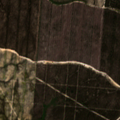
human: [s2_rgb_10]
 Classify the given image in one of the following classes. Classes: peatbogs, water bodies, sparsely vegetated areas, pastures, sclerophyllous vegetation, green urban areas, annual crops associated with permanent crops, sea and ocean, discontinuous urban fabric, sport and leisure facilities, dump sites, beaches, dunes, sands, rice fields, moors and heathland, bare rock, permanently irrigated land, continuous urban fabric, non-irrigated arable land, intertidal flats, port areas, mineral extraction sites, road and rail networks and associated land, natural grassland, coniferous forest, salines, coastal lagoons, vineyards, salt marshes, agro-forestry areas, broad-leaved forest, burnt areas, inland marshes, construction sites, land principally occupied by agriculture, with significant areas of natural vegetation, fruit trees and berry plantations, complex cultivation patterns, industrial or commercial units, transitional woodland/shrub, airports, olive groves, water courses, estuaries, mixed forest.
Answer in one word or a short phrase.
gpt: broad-leaved forest, transitional woodland/shrub